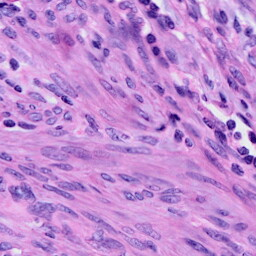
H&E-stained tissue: Cervix